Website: macys
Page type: payment
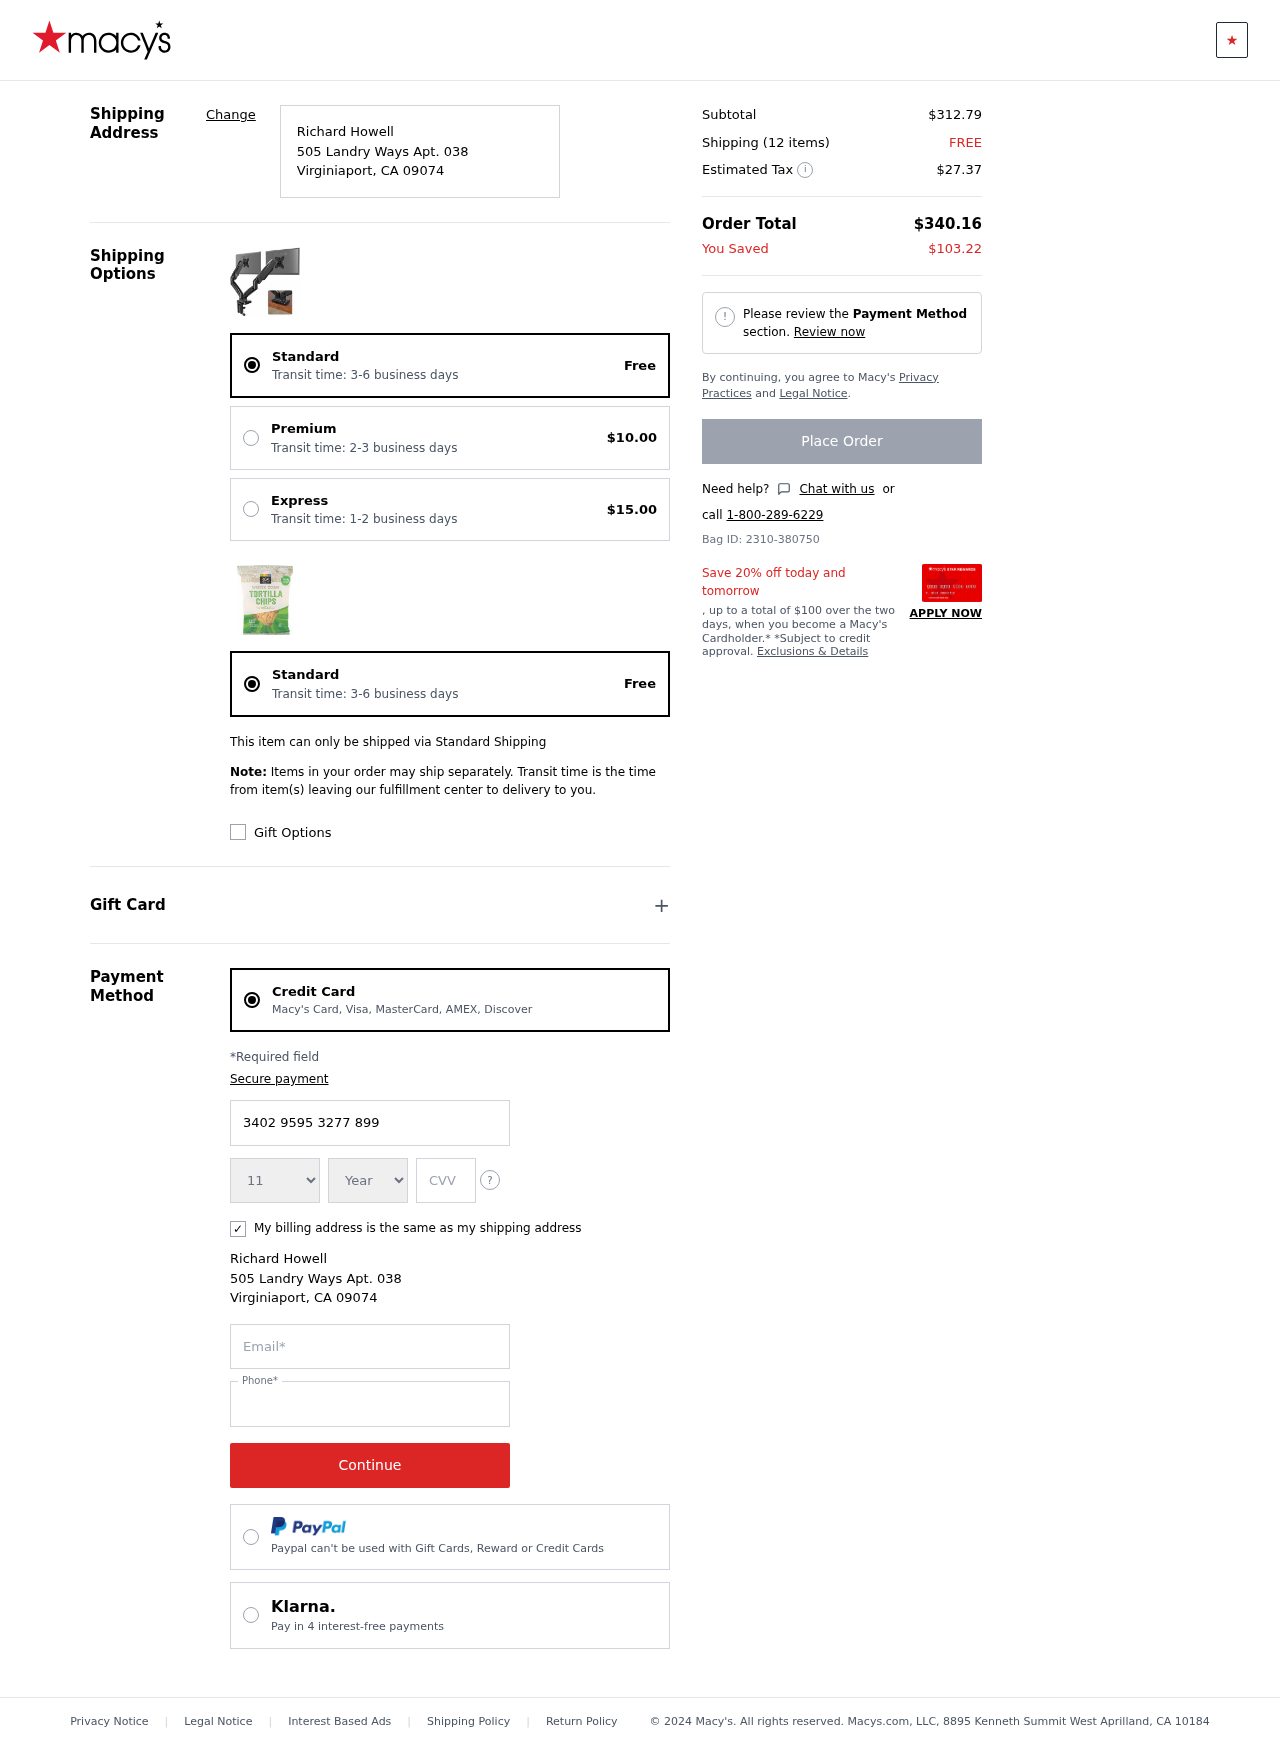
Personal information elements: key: PII_CARD_CVV
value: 7667
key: PII_CARD_EXPIRY_MONTH
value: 11
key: PII_CARD_EXPIRY_YEAR
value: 30
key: PII_CARD_NUMBER
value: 3402 9595 3277 899
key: PII_CITY
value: Virginiaport
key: PII_EMAIL
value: richard.howell@yahoo.com
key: PII_FULLNAME
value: Richard Howell
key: PII_PHONE
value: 8806936488
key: PII_POSTCODE
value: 09074
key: PII_STATE_ABBR
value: CA
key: PII_STREET
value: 505 Landry Ways Apt. 038
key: PII_FULLNAME2
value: Richard Howell
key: PII_CITY2
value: Virginiaport
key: PII_STATE_ABBR2
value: CA
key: PII_POSTCODE_FULL
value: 09074
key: PII_POSTCODE_NUMERIC
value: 9074
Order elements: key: ORDER_DELIVERY_DATE
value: Transit time: 3-6 business days
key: ORDER_SHIPPING_STANDARD
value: Free
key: ORDER_SHIPPING_PREMIUM
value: $10.00
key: ORDER_SHIPPING_EXPRESS
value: $15.00
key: ORDER_DELIVERY_DATE2
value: Transit time: 3-6 business days
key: ORDER_SHIPPING_STANDARD2
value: Free
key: ORDER_SUBTOTAL
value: $312.79
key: ORDER_NUM_ITEMS
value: Shipping (12 items)
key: ORDER_SHIPPING_COST
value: FREE
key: ORDER_TAX
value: $27.37
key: ORDER_TOTAL
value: $340.16
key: ORDER_SAVINGS
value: $103.22
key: ORDER_ID
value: Bag ID: 2310-380750